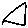
Label: triangle